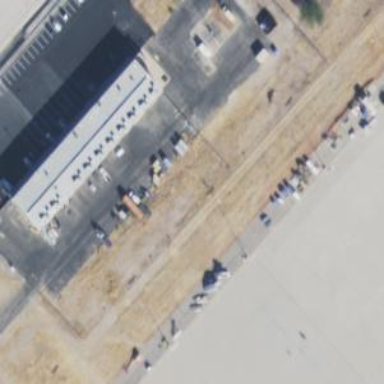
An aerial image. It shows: Warehouse.